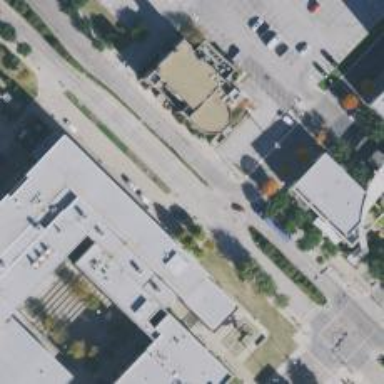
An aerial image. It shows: Tertiary road with separate sidewalk.